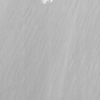
Label: not_dusty